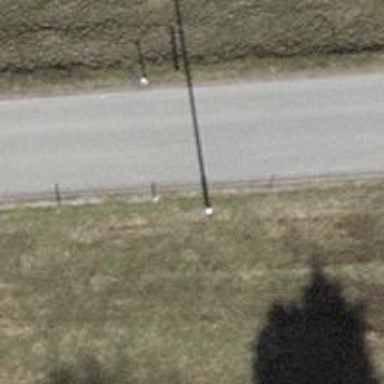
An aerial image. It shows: Power pole.